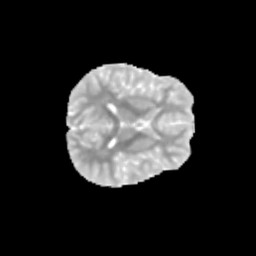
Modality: MD
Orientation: axial
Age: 12
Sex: female
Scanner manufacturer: siemens
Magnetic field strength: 3 T
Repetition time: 3.8 s
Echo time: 0.07 s